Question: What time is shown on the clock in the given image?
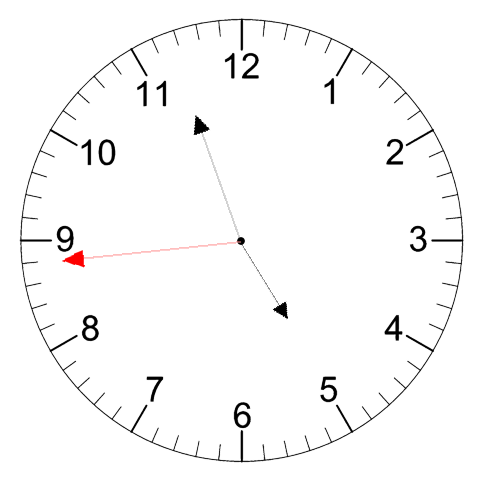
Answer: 04:56:44